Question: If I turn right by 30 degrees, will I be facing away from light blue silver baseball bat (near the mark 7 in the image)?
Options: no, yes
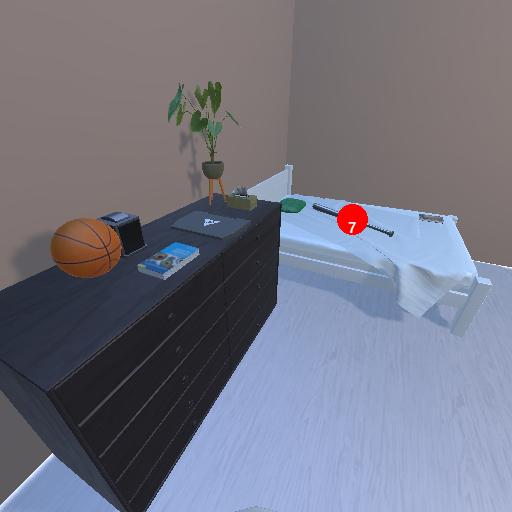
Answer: no